Field crop: maize
Growth stage: 2
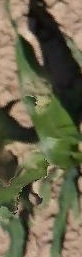
Species: maize